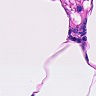
Metastatic tissue present: no